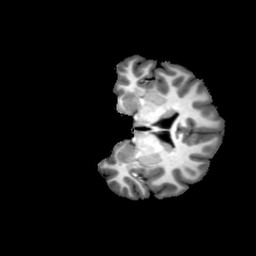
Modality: T1w
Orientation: coronal
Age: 20
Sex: female
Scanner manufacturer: philips
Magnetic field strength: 3 T
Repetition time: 0.0082 s
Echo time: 0.0037 s